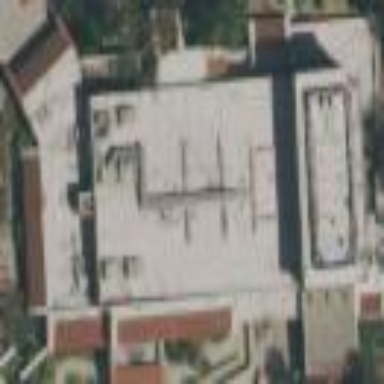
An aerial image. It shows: Theater building.